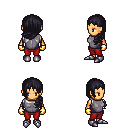
a pixel art fantasy rpg character, female body template, human, tanned skin, steel chest armor, red pants, raven left-swept hairstyle, gold gloves, metal boots, four views (front, back, left, right), 2x2 character sprite sheet, small pixel art, hard edges, no anti-aliasing